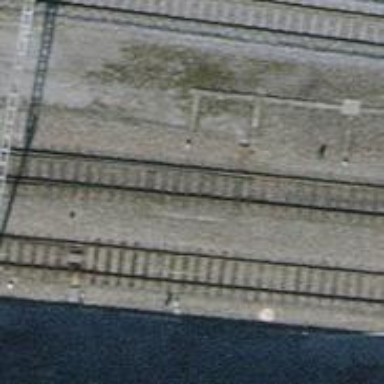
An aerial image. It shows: Railway switch.